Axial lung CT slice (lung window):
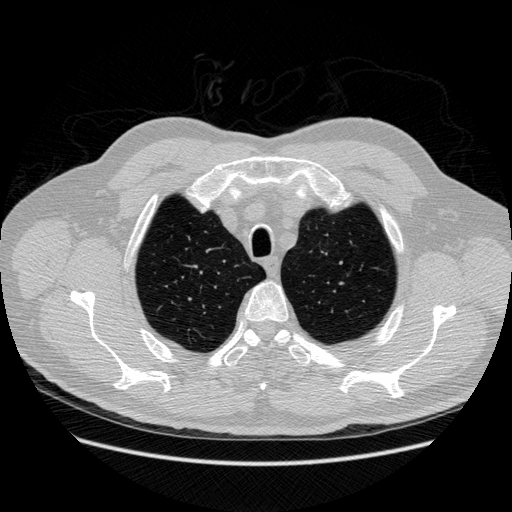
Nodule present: no